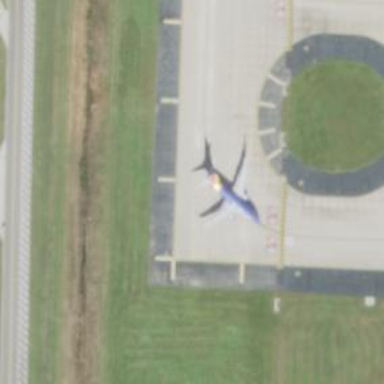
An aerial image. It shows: Image of taxiway at airport.